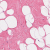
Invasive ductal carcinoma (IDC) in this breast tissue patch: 0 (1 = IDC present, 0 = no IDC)